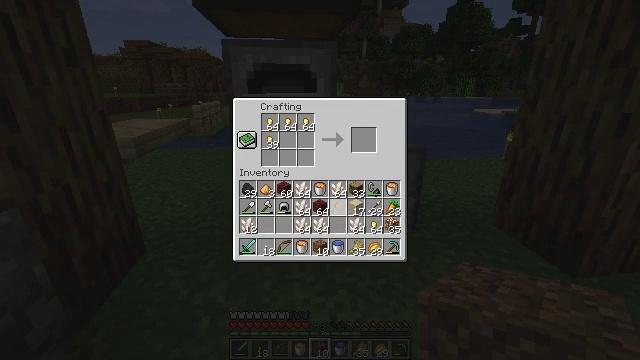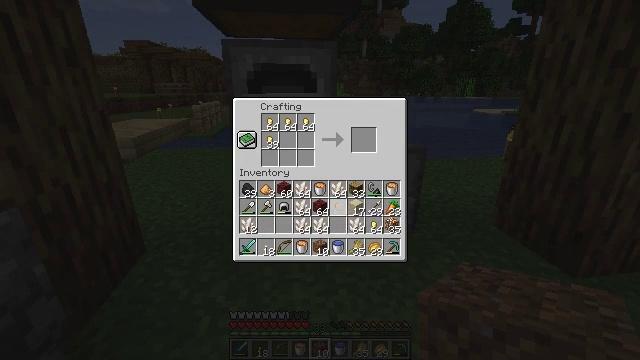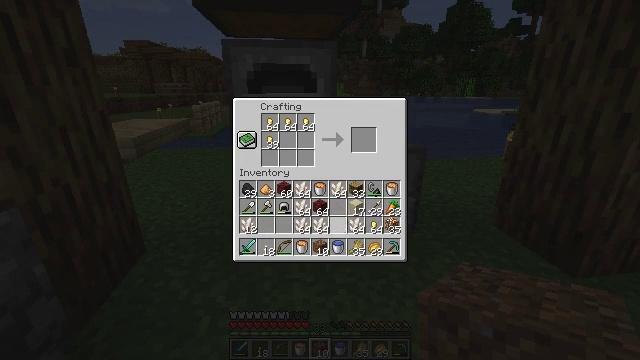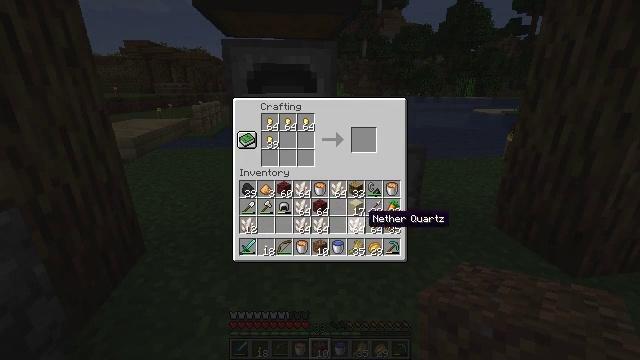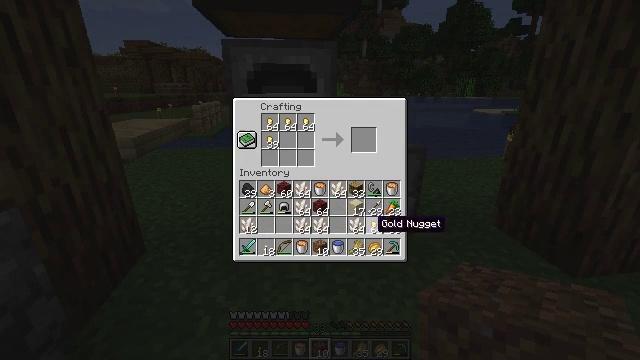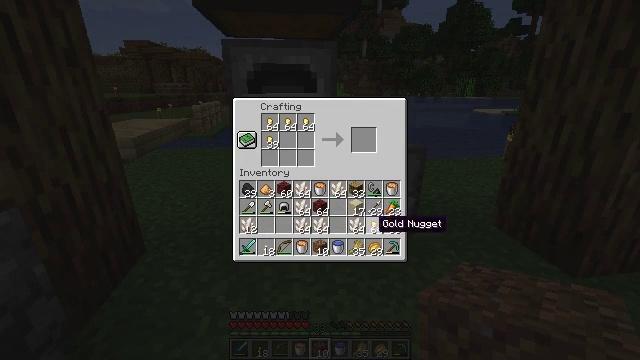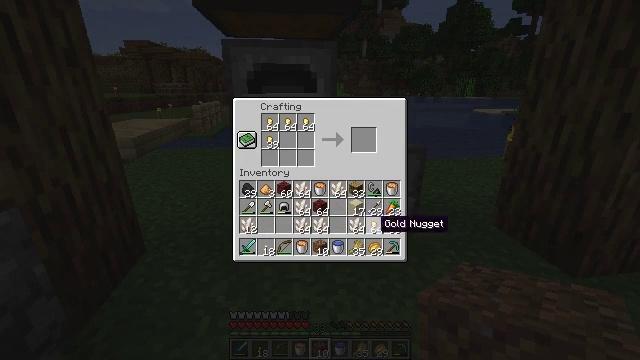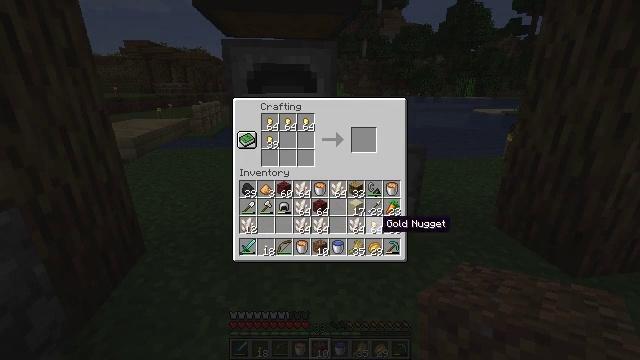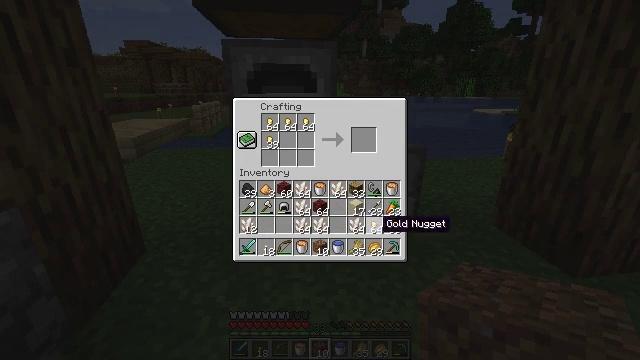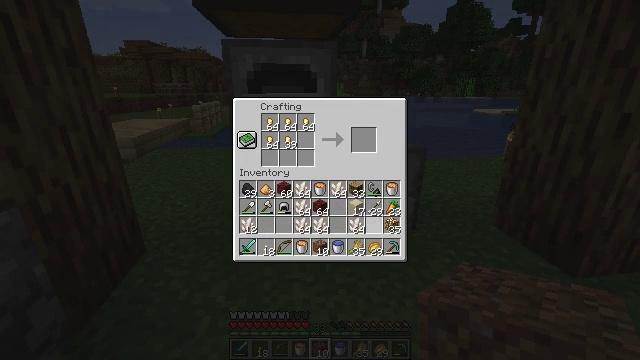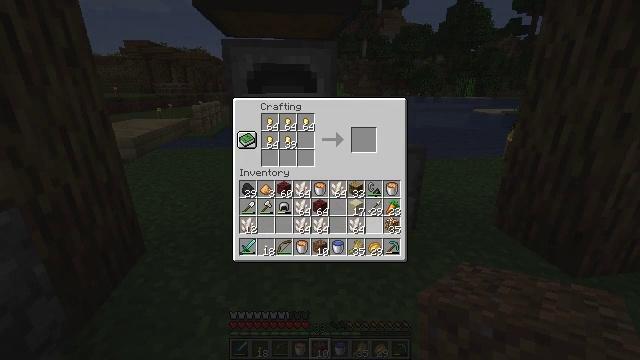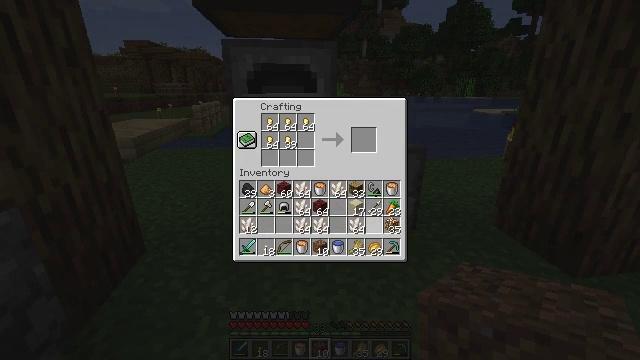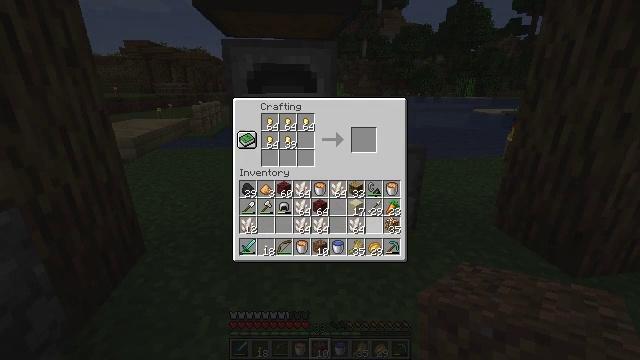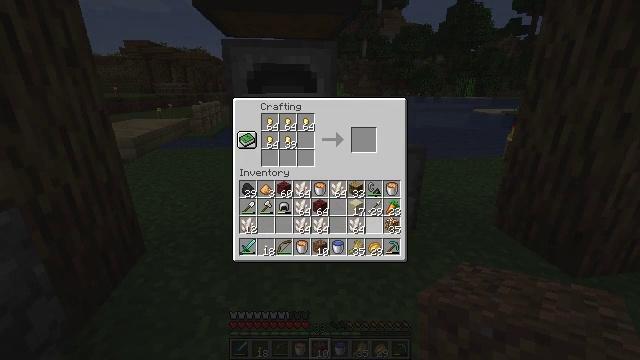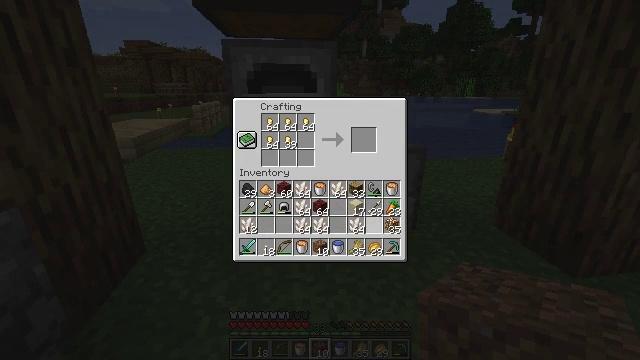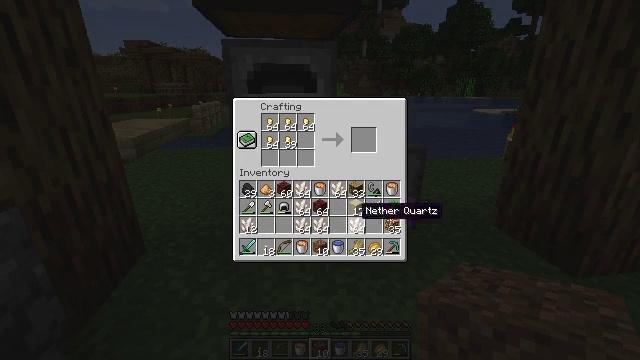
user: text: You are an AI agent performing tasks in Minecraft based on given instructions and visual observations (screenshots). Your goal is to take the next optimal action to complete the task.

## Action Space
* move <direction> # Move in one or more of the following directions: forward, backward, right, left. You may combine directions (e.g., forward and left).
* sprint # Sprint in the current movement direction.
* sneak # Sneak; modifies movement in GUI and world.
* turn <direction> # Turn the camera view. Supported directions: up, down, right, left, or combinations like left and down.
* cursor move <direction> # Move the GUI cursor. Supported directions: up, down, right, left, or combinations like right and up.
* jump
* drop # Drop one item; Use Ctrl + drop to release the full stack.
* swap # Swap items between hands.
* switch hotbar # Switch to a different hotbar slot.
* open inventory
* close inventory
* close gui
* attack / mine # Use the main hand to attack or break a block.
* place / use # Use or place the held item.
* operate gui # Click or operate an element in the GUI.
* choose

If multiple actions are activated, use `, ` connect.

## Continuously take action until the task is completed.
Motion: motion action
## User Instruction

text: Craft a gold ingot.
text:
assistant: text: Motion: sneak, operate gui
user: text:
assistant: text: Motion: sneak
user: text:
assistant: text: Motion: sneak, cursor move right and down
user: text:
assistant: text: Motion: sneak, cursor move right
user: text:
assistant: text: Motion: sneak
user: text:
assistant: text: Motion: sneak
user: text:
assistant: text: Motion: sneak
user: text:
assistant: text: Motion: sneak
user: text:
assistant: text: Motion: sneak, operate gui
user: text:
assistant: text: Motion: sneak, operate gui
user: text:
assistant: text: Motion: sneak, operate gui
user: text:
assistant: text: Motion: sneak
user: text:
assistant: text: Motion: sneak
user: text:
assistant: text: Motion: sneak
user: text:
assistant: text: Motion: sneak, cursor move left and up
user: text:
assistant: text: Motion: sneak, cursor move left and up
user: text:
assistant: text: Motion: sneak
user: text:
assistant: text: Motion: sneak
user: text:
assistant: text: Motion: sneak
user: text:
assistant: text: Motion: sneak, cursor move left
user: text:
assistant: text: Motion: sneak, cursor move left
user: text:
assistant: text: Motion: sneak, cursor move left and up
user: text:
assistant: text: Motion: sneak, cursor move up
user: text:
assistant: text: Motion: cursor move up
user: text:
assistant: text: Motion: no_op
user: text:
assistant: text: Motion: no_op
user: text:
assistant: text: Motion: no_op
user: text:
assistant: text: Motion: no_op
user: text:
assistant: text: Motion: no_op
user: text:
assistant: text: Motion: no_op